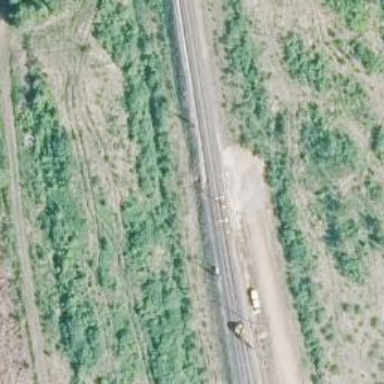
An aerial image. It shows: Railway track with continuous electrified contact lines.